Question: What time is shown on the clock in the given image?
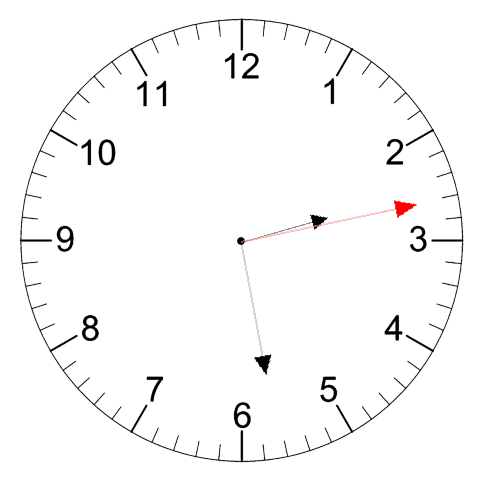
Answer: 02:28:13